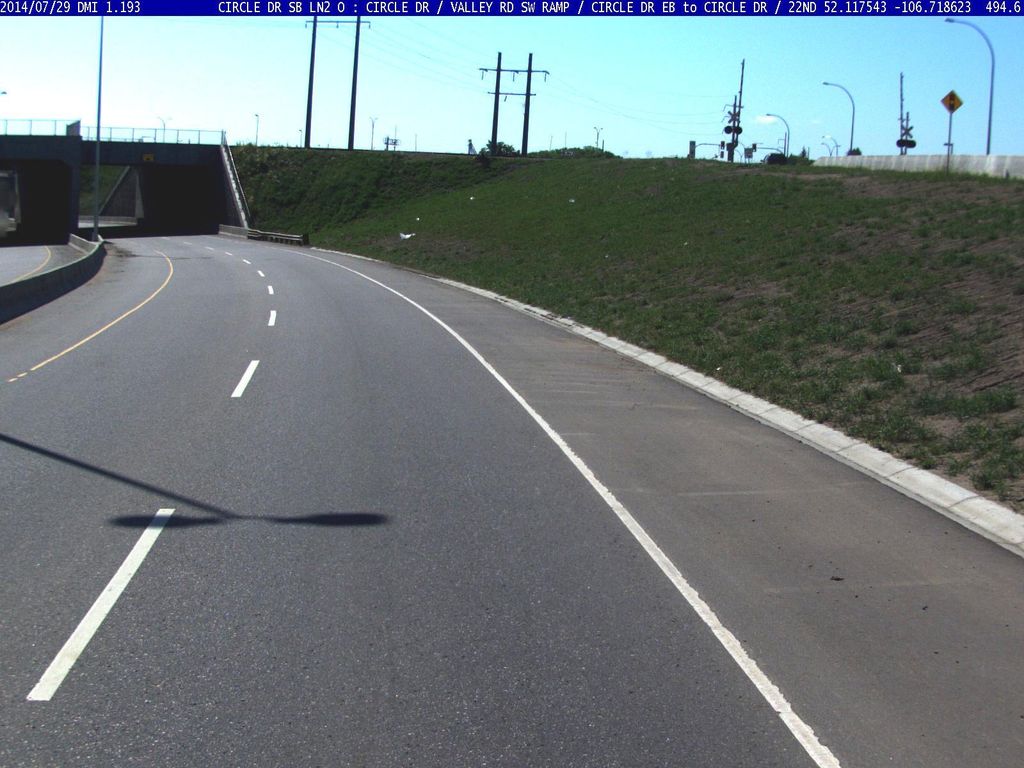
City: saskatoon